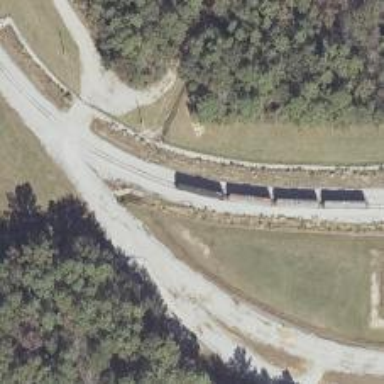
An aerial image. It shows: Railway spur service.